Field crop: tomato
Growth stage: 1
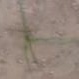
Species: cyperus